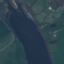
Land use / land cover: River